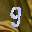
Label: 9